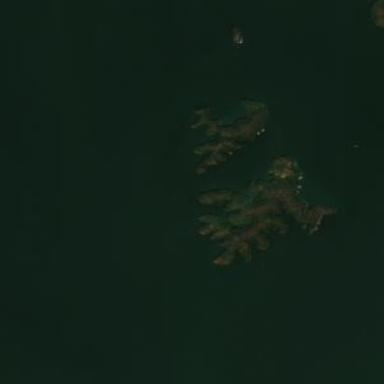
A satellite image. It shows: Islet.